Interaction volume radius: 10 \u00c5
Interaction volume height: 15 \u00c5
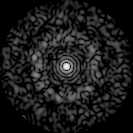
Disorder parameter: 0.8384